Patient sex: F
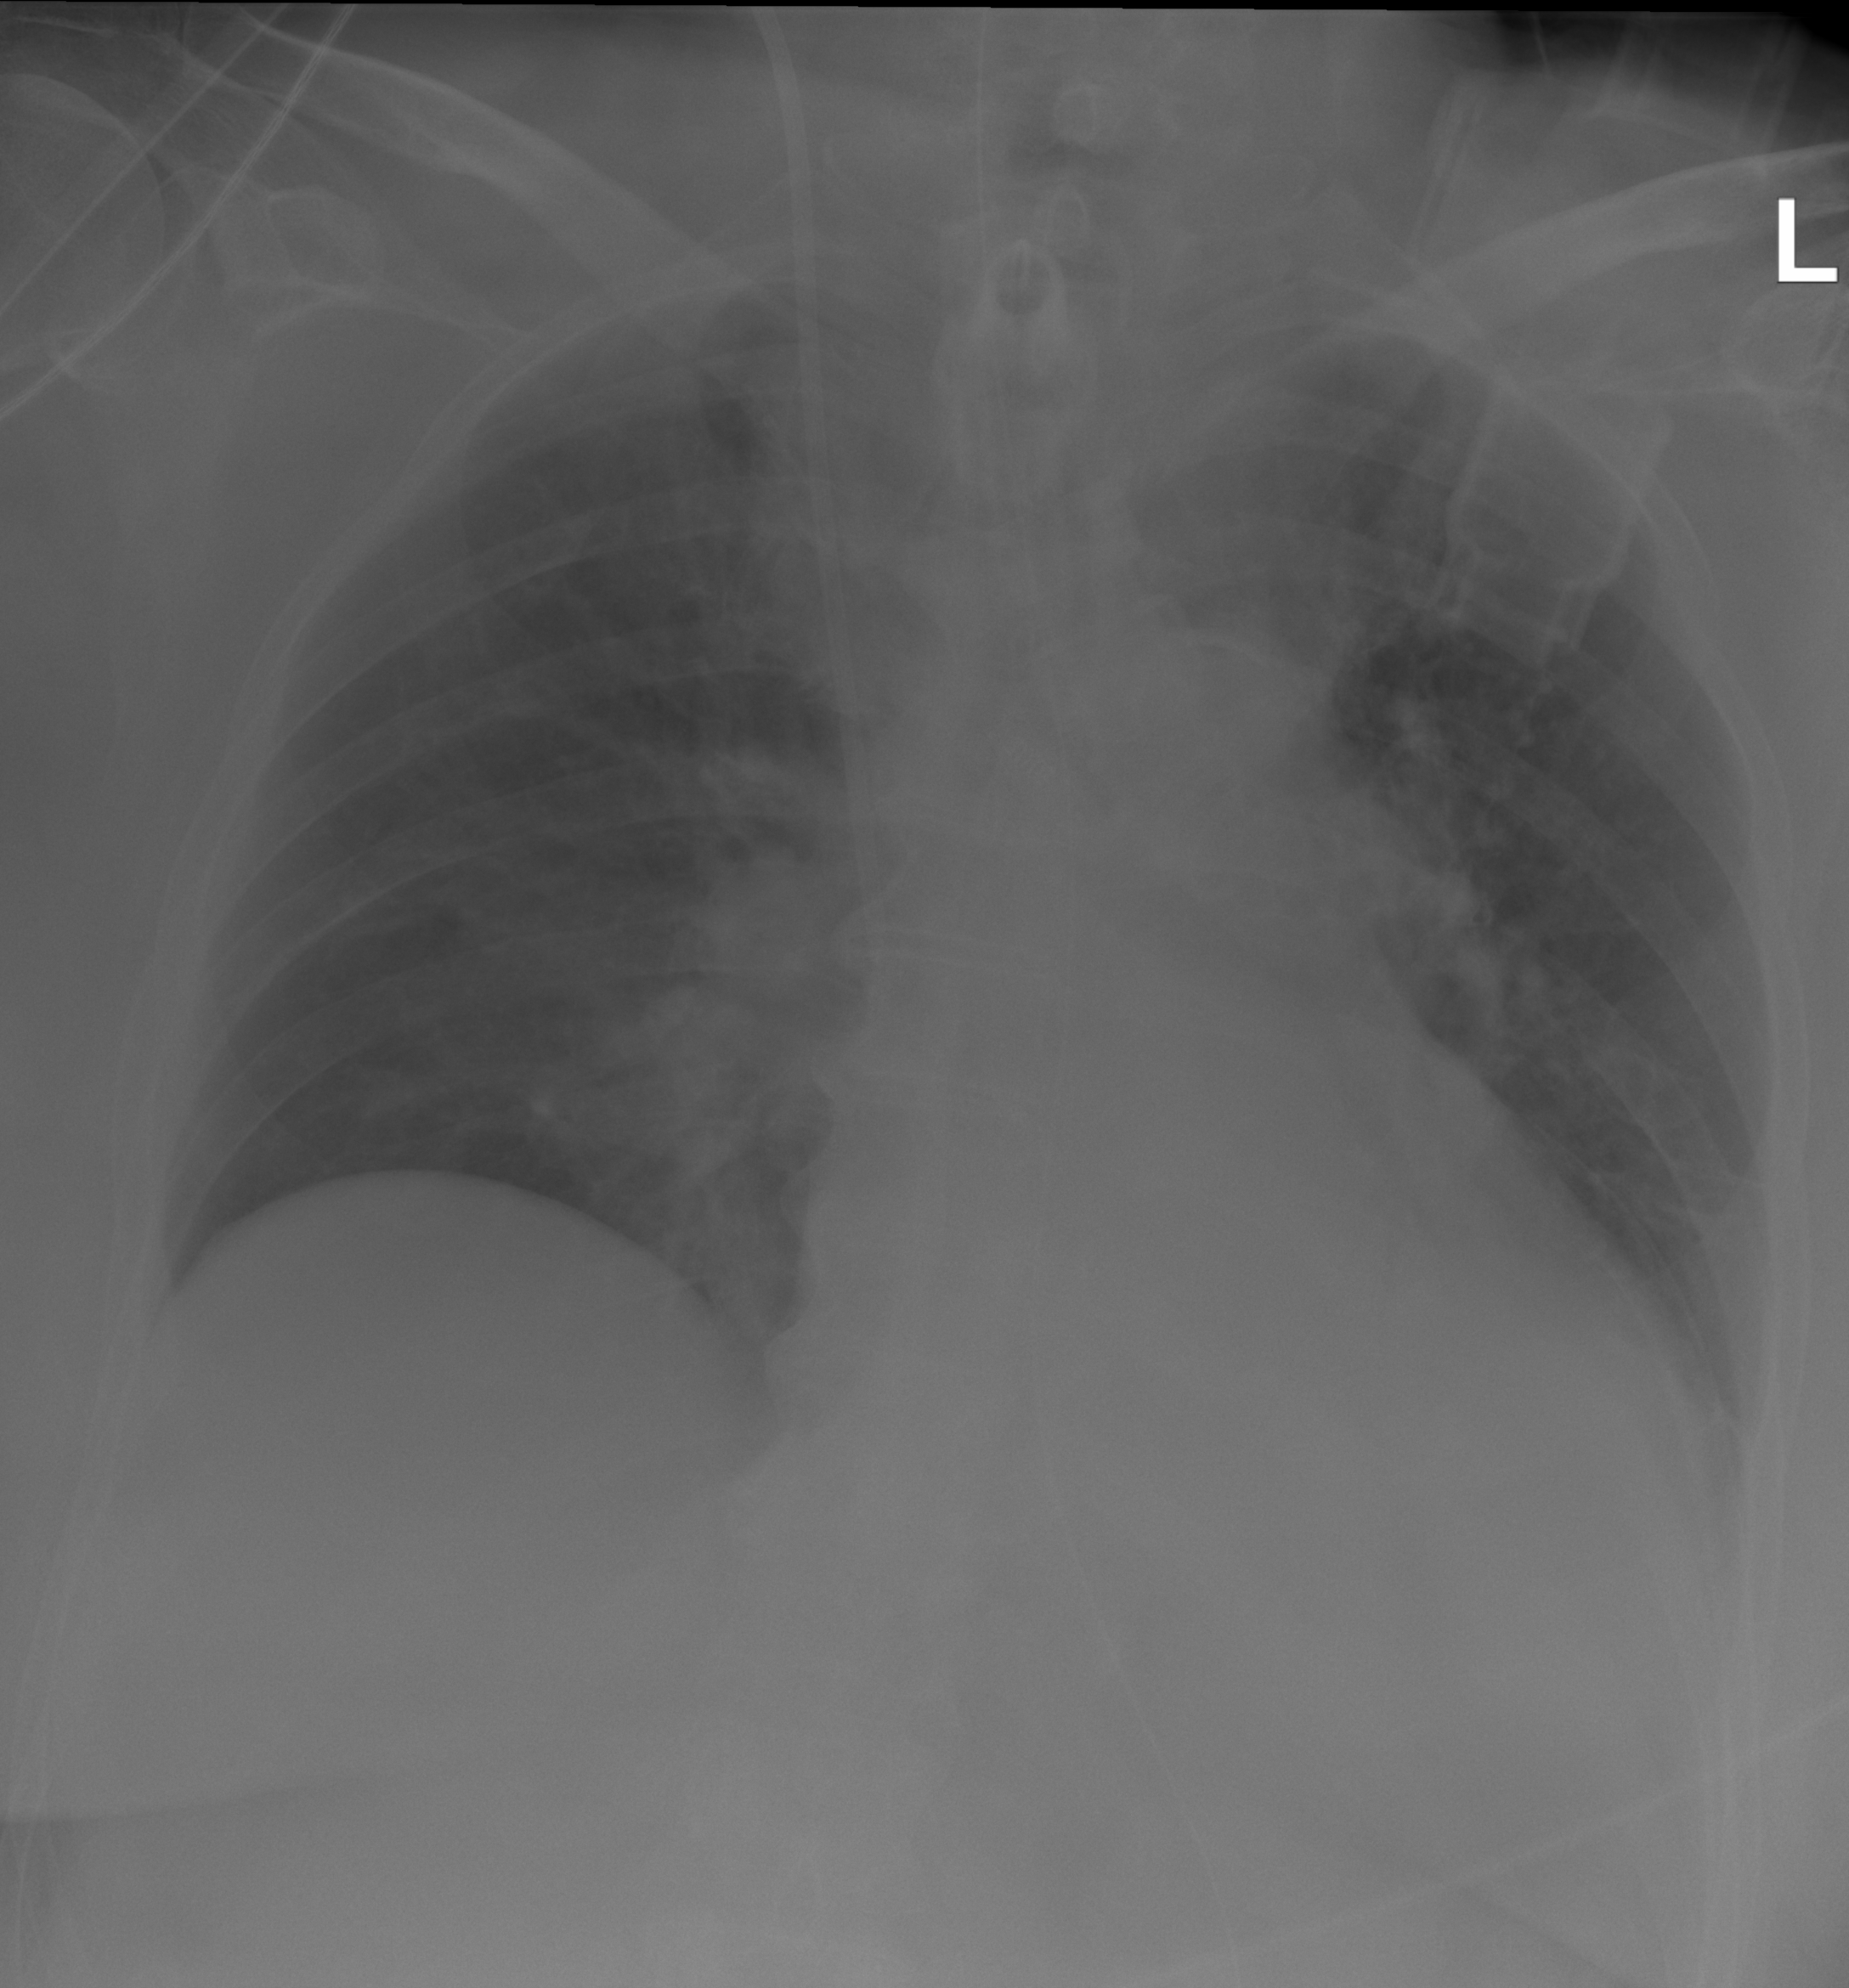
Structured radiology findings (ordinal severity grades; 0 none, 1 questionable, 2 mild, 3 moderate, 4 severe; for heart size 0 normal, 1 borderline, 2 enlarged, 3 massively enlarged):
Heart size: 2
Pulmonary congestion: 1
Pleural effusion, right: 0
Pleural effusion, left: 2
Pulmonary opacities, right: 2
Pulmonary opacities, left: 2
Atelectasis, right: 2
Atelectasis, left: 0